Interaction volume radius: 5 \u00c5
Interaction volume height: 10 \u00c5
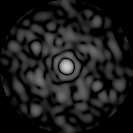
Disorder parameter: 0.8518